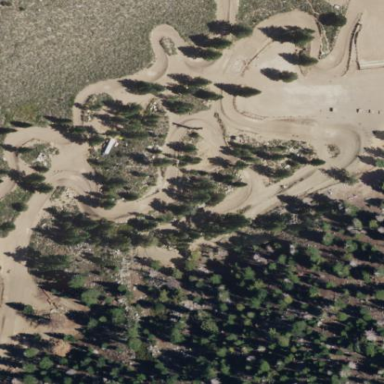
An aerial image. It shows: Motocross raceway for thrilling motocross sports.